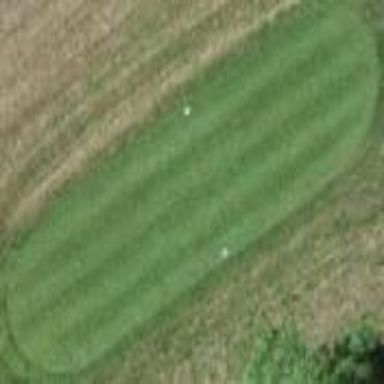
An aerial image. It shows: Grass area designated as golf tee.